三年级 · 算术
李叔叔从甲地开车前往乙地, 出发时给汽车油箱加满油, 油箱加满可装 50 升汽油, 汽油价格 9 元/升, 平均每升汽油可行驶 12 千米。已知出发时和到达时的油量分别如下图, 请解决问题。

(1) 从甲地开到乙地, 汽油费花了多少元?

(2) 从甲地到乙地行驶了多少千米?

（3）李叔叔从乙地原路返回到甲地（耗油量不变），油箱里剩下的汽油够吗？请写出想法。
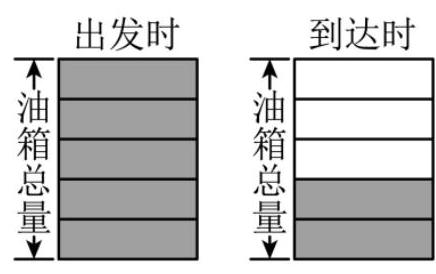
答案: (1) 270 元;

(2) 360 千米;

（3）不够; 因为乙地原路返回到甲地（耗油量不变)，路程相同，所以也需要用掉 3 格油，但只剩 2 格了, 所以不够。

【分析】（1）观察图, 发现油箱总共有 5 格, 用 50 除以 5 算出每一格有多少升油; 然后发现到达时用掉了 3 格, 然后用每一格的油量乘 3 算出用掉的油量, 最后乘 9 , 算出汽油费花了多少元;

(2) 根据“平均每升汽油可行驶 12 千米”, 那么用掉的油量乘 12 , 即可求出从甲地到乙地行驶了多少千米;

（3）因为乙地原路返回到甲地 (耗油量不变)，路程相同，所以也需要用掉 3 格油, 但只剩 2 格了,所以不够。

【详解】(1) $50 \div 5=10$ (升)

$10 \times 3=30$ (升)

$30 \times 9=270 （$ 元 $)$

答: 从甲地开到乙地, 汽油费花了 270 元。

(2) $30 \times 12=360$ (千米)

答: 从甲地到乙地行驶了 360 千米。

（3）答: 不够, 因为乙地原路返回到甲地（耗油量不变）, 路程相同, 所以也需要用掉 3 格油, 但只剩 2 格了, 所以不够。

【点睛】此题需要学生熟练掌握两位数乘两位数, 一位数乘两位数的计算方法并灵活运用。